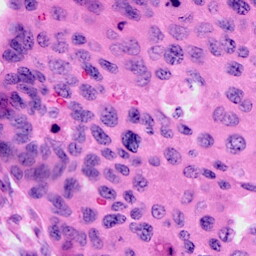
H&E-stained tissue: Cervix